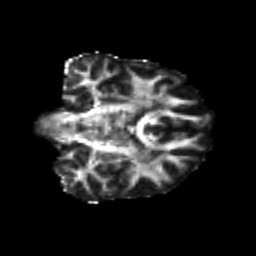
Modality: FA
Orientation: coronal
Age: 26
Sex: female
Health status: healthy
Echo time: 0.074 s